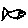
Label: fish